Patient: sex M, age 63
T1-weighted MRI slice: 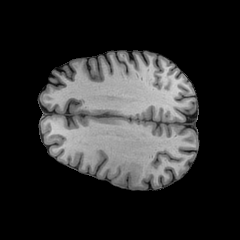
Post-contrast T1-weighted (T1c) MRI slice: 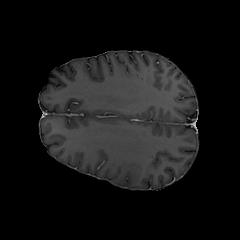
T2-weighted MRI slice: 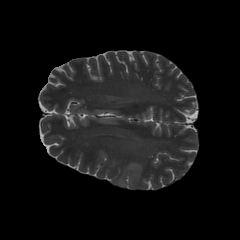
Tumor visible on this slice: yes
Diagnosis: Glioblastoma, IDH-wildtype
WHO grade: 4